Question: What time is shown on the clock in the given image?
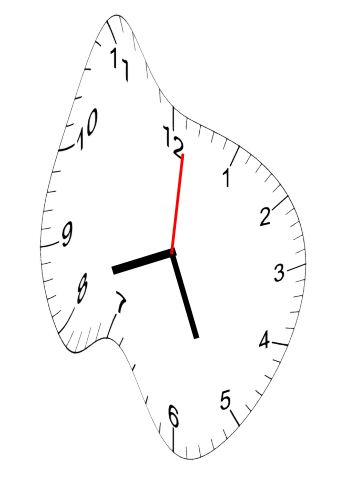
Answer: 08:26:01